Question: By the address:
<URL>
I can not find the possibility for inputing GROUP queries, like:
Where is fields for that type of query?
That is what I have:

P.S: I have solr 4 version.
P.S2: I can type my query into URL of my browser, but it is not convenient, because the query is long! So the question is to make that using prepared input fields...
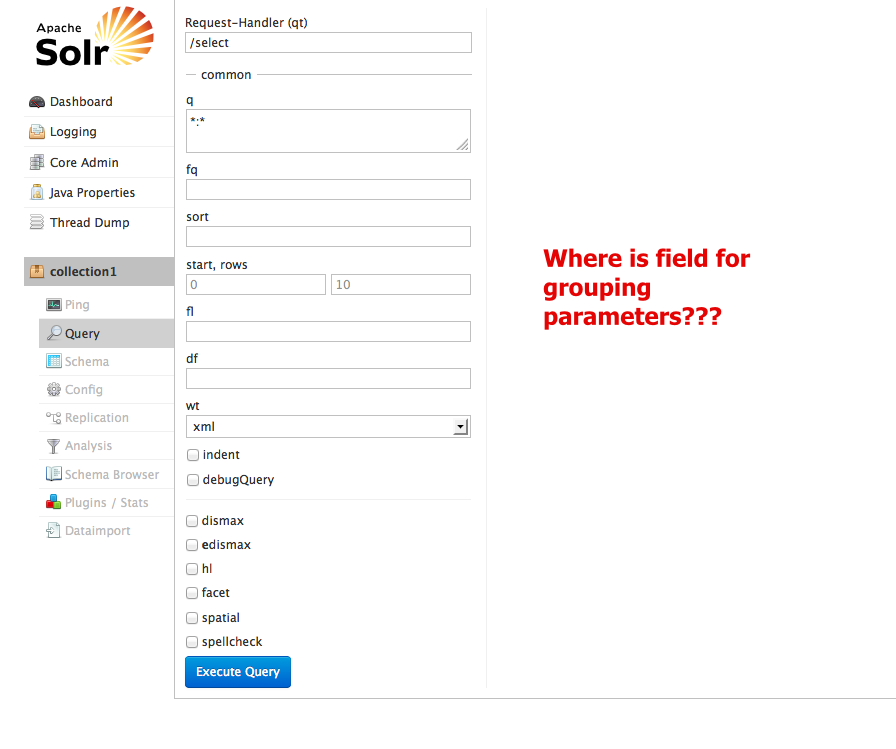
Answer: The place you'd put those is labelled "Raw Query Parameters" ... but it's not in your screenshot. This probably means that you're not using a new enough version of Solr 4. I can confirm that this is in the admin UI as of version 4.2.1, and it's definitely in the latest version, 4.6.0.
You disappeared from #solr before I could answer there.